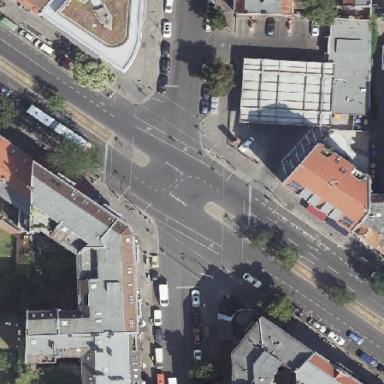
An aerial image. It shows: Junction.